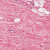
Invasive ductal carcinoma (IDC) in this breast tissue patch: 0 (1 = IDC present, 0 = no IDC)